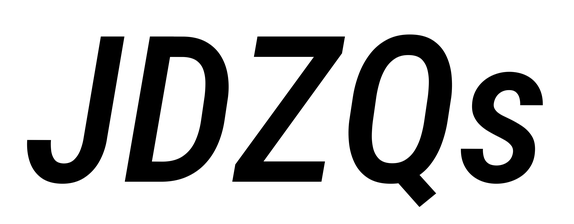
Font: Roboto-Italic_Condensed_Medium_Italic